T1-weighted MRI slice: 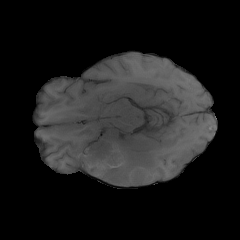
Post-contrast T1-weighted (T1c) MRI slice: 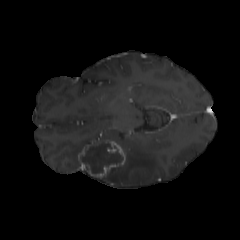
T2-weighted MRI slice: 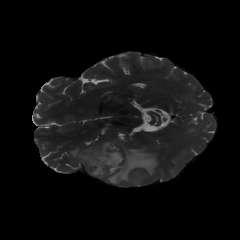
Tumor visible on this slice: yes